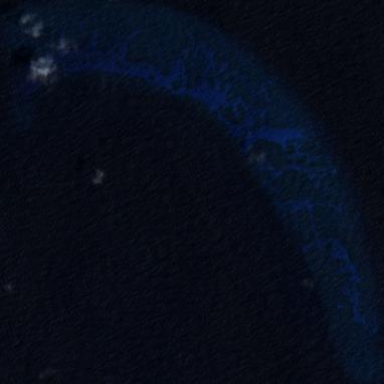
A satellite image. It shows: Beautiful reef in its natural habitat.